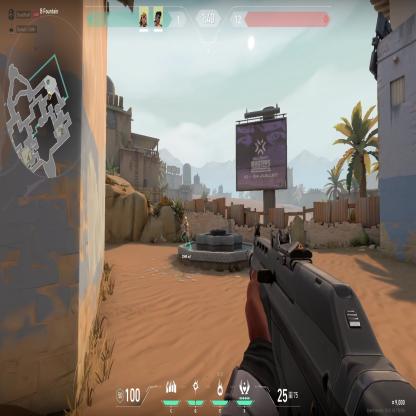
Label: teammate